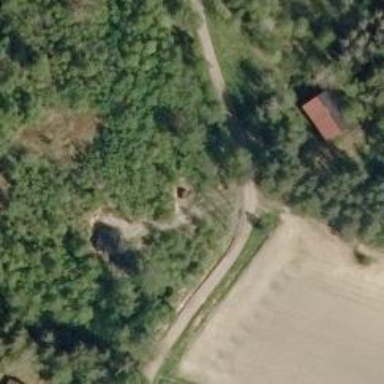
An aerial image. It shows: Unclassified road with ski crossing.